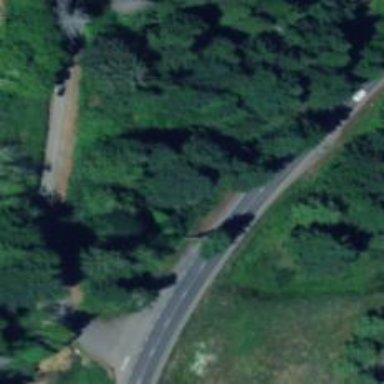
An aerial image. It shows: This image shows trunk highway that functions as expressway.